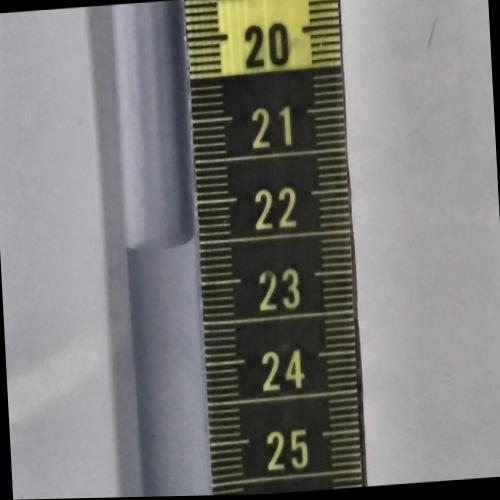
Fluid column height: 22.5 cm